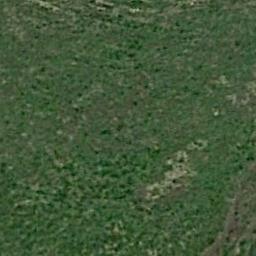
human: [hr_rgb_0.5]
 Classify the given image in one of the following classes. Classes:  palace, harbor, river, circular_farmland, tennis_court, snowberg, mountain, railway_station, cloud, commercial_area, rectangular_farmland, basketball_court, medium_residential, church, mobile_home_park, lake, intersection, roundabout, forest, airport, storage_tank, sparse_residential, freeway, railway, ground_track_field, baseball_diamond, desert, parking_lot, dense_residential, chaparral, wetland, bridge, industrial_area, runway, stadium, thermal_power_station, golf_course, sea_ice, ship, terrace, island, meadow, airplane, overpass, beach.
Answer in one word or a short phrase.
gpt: meadow